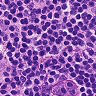
Metastatic tissue present: no